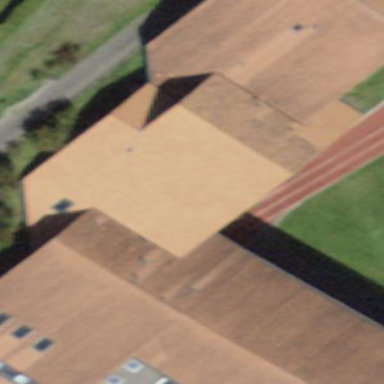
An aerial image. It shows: School building.